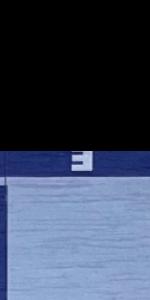
Label: Empty